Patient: sex M, age 53
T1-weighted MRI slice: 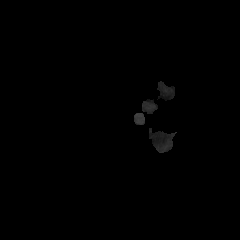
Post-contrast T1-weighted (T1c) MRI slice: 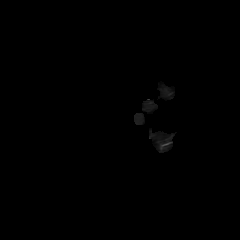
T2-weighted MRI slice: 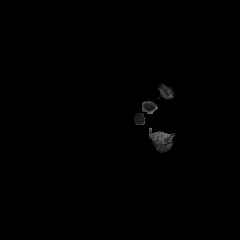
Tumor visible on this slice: no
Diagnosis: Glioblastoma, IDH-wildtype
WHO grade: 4